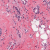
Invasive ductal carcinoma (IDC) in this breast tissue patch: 1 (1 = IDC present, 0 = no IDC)